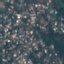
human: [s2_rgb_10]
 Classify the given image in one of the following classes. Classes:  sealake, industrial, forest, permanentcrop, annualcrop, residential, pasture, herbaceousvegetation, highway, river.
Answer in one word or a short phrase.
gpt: Residential